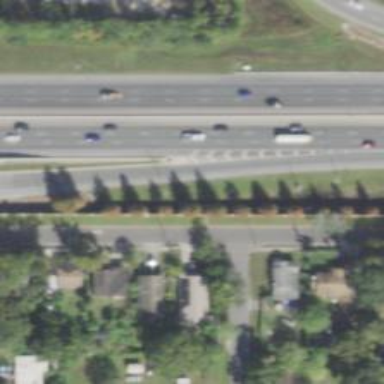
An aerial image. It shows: Left sidewalk along asphalt tertiary road.